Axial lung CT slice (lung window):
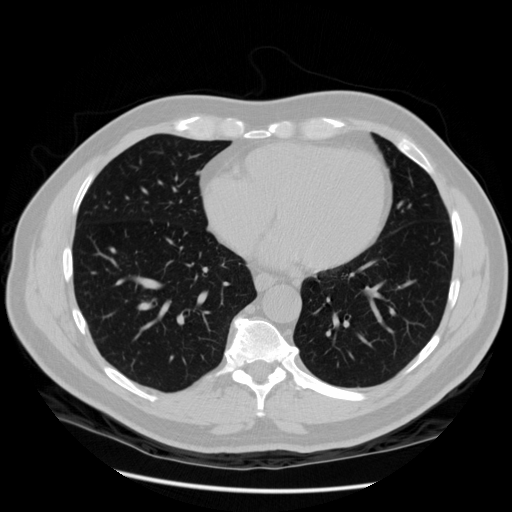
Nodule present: no